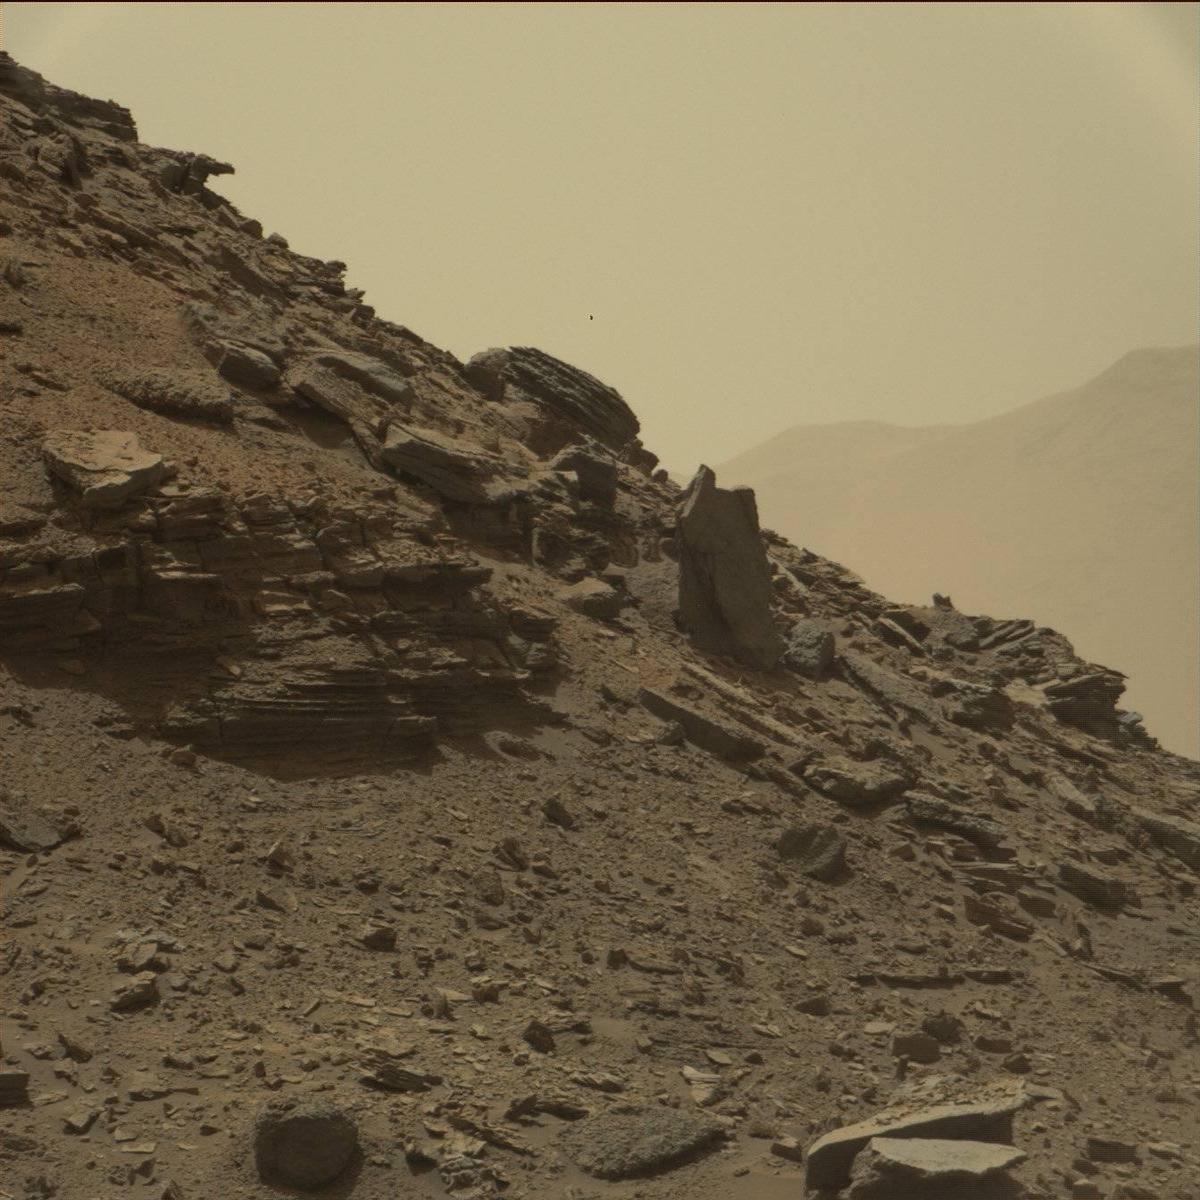
Terrain classes present: Bedrock, Ridge, Sand / Soil, Sky